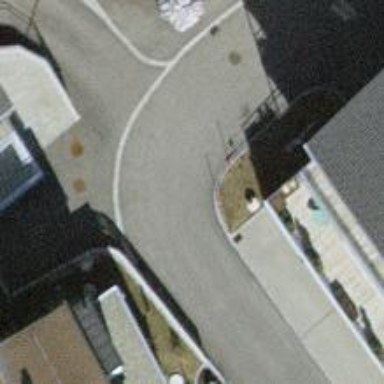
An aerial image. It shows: Alleyway designated as service road.